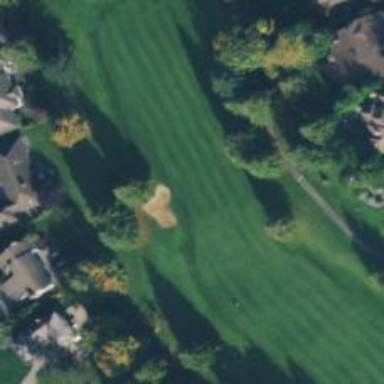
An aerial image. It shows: Golf hole on golf course.